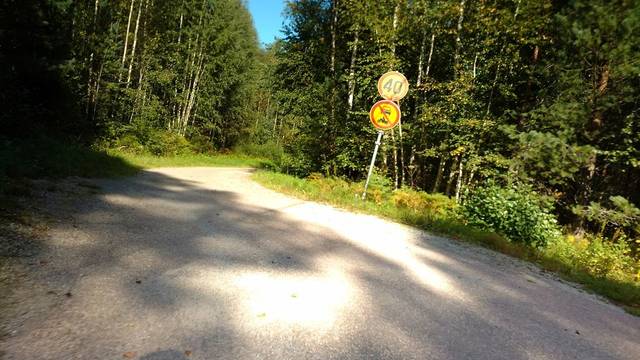
Region: Finland
Coordinates: 60.298, 23.097